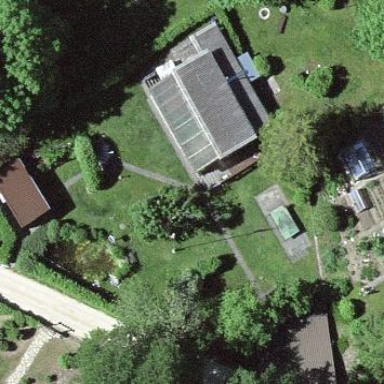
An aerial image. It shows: Residential building.